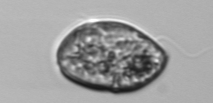
Label: Gyrodinium